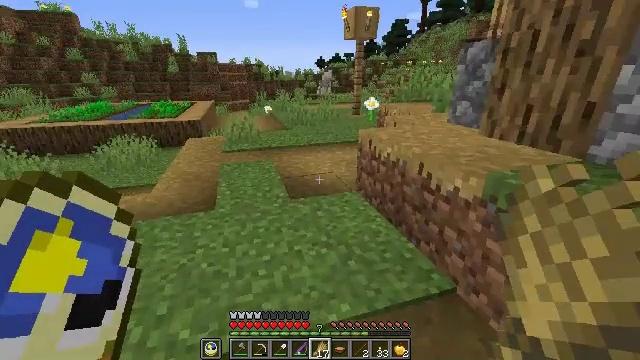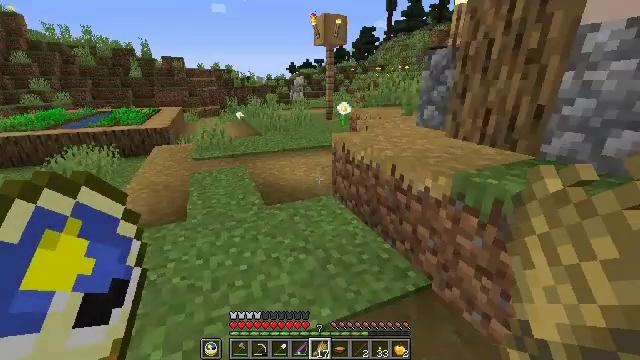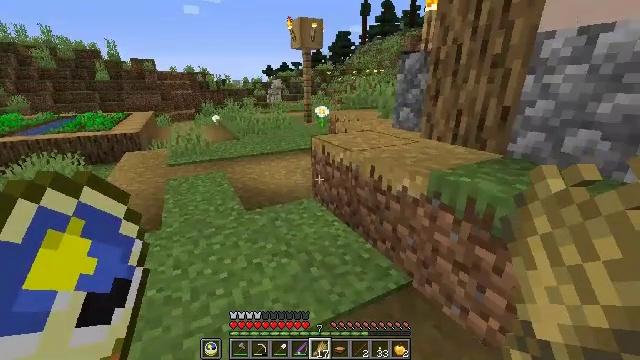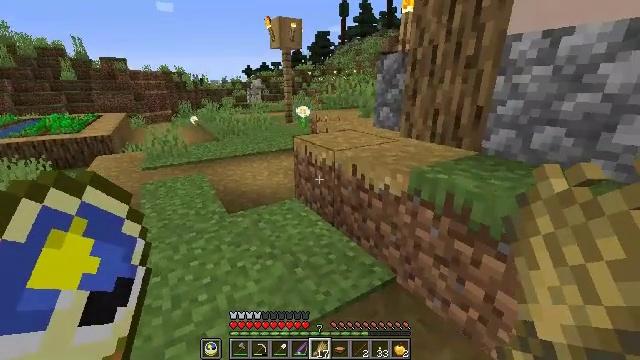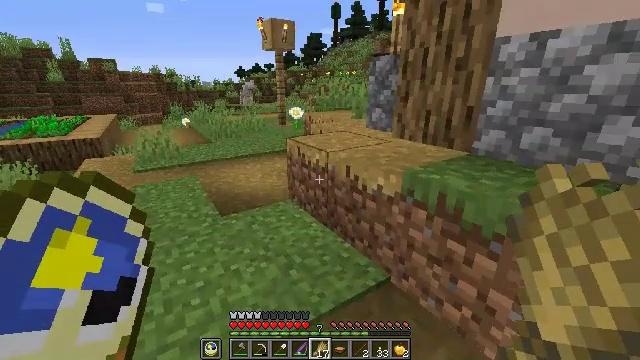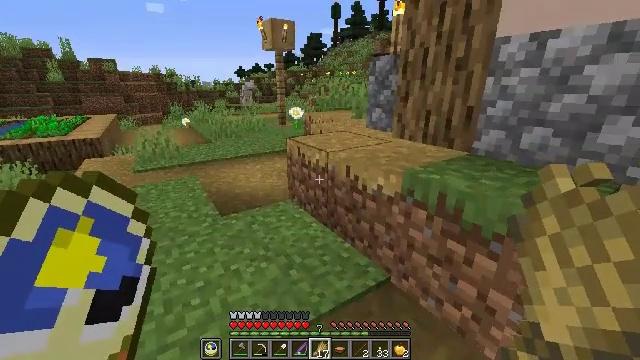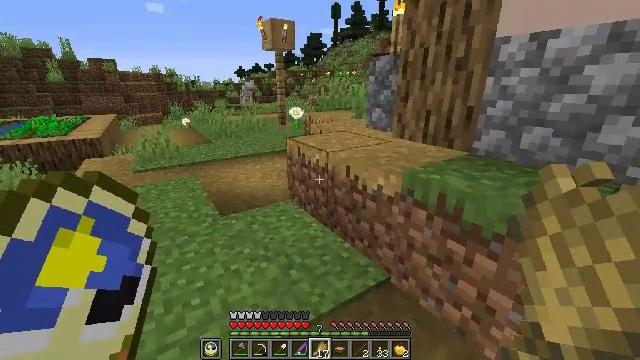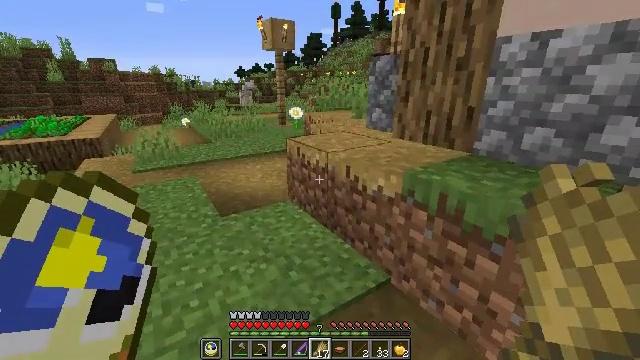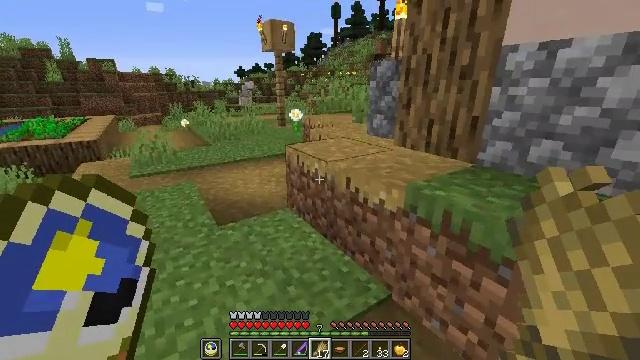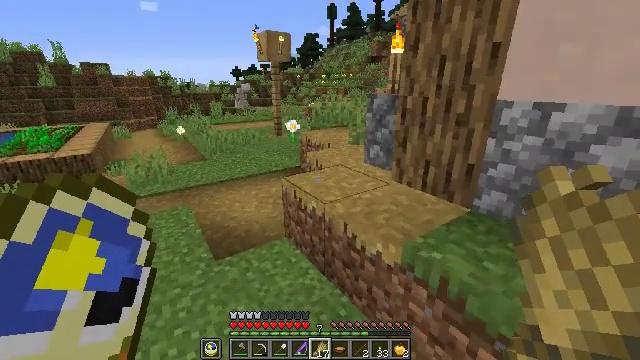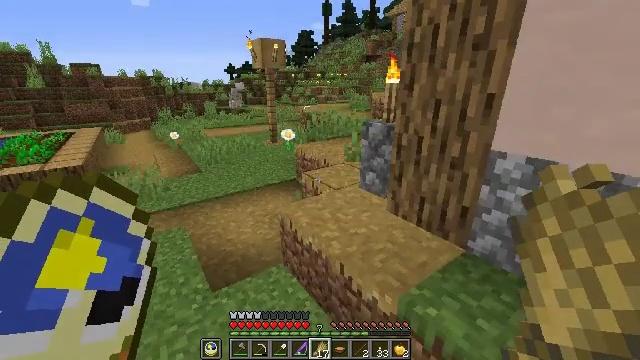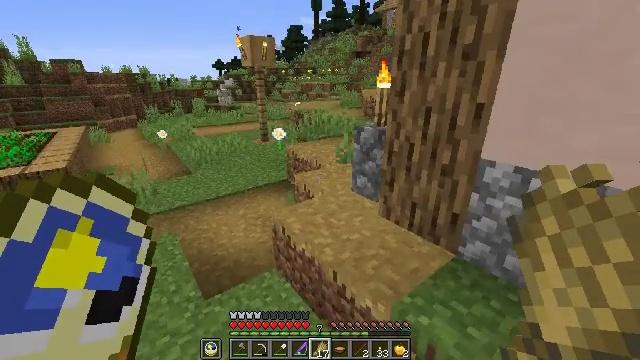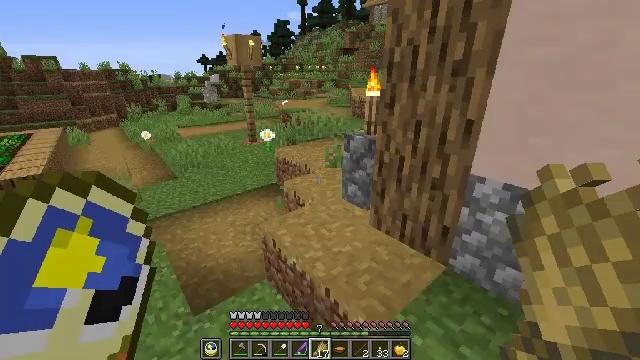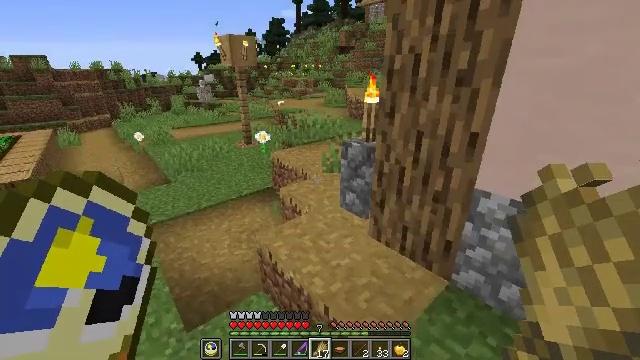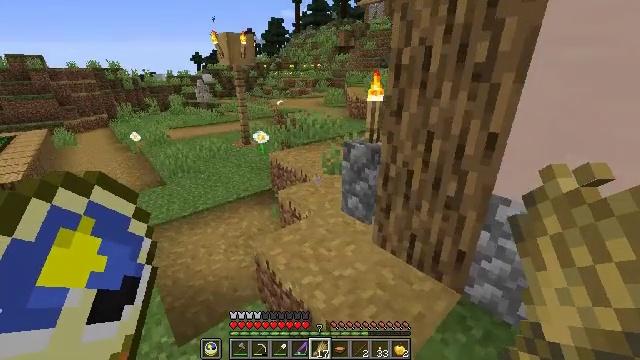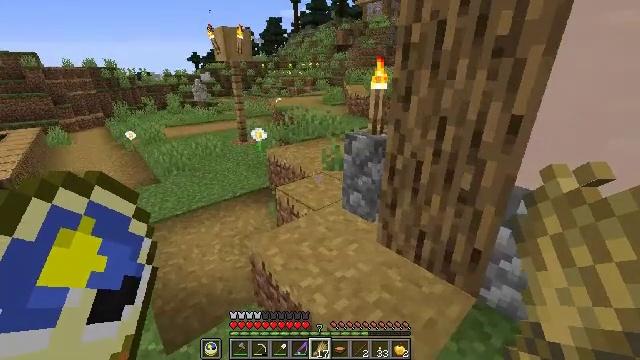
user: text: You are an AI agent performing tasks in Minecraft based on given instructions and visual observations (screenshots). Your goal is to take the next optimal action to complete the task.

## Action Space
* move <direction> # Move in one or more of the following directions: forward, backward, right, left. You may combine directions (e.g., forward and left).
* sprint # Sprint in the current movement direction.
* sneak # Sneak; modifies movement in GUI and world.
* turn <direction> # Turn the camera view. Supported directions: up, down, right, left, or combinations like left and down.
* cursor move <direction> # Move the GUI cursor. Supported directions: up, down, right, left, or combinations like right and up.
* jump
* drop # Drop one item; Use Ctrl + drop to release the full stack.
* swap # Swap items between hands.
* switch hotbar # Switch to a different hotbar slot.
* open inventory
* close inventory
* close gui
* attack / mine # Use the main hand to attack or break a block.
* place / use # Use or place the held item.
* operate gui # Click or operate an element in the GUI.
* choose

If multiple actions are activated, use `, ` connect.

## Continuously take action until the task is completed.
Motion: motion action
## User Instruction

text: Mine the oak door to pick it up.
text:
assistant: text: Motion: turn right and up
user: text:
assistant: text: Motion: turn right
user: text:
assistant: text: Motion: turn right
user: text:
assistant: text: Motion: turn right
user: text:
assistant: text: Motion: no_op
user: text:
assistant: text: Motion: no_op
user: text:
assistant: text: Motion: move forward
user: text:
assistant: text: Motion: move forward, jump
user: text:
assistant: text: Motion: move forward, jump
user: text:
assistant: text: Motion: move forward, turn right, jump
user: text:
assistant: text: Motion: move forward, turn right, jump
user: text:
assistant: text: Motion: move forward, turn right, jump
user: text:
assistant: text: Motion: move forward, jump
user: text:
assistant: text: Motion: move forward, jump
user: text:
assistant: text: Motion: move forward
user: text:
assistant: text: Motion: move forward
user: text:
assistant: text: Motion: move forward, turn right
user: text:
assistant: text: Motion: move forward, turn right
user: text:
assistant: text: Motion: turn right
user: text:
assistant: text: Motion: turn right
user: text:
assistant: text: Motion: turn right
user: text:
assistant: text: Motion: move forward, jump
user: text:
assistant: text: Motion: move forward, jump
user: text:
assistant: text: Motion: move forward, jump
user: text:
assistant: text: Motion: move forward and move right, jump
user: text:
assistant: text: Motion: move forward and move right, jump
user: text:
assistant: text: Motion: move forward and move right, turn left
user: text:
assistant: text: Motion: move forward and move right, turn left
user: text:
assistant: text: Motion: move right, turn left
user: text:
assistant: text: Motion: move right, turn left and up